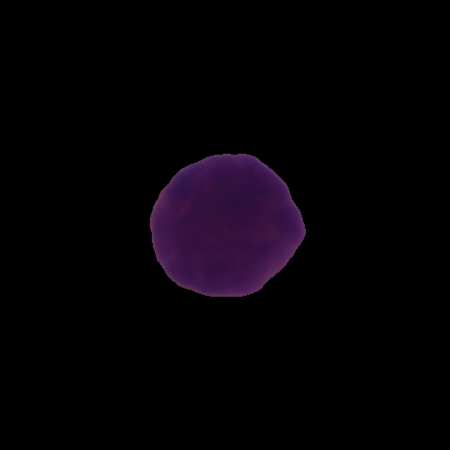
Label: healthy